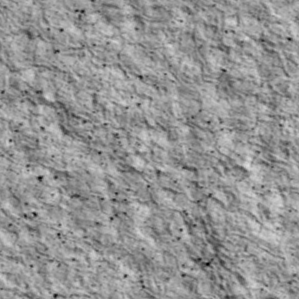
Label: non_frost